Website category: university
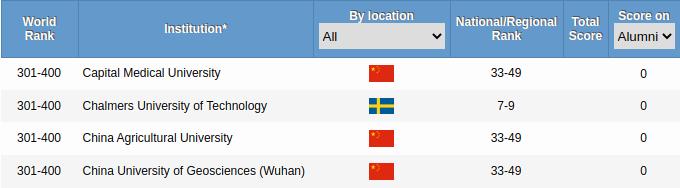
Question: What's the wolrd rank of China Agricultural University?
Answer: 301-400

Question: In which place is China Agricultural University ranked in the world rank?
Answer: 301-400

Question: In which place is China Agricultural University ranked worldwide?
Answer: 301-400

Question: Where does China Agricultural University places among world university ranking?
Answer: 301-400

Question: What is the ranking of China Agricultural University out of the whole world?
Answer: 301-400

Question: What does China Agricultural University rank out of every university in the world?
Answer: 301-400

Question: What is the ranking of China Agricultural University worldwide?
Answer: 301-400

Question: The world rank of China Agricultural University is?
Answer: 301-400

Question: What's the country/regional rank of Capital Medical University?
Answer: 33-49

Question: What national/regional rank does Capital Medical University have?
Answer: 33-49

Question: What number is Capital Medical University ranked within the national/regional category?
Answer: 33-49

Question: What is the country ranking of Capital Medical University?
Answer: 33-49

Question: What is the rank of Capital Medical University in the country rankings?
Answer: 33-49

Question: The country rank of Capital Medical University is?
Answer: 33-49

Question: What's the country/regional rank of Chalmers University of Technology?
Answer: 7-9

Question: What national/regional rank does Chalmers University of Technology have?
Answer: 7-9

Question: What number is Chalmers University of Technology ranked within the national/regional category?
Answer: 7-9

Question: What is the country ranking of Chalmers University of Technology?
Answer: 7-9

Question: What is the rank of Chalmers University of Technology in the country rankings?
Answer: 7-9

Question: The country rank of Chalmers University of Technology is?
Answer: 7-9

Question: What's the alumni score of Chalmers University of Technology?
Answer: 0

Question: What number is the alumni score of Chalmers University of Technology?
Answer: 0

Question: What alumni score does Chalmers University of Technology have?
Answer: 0

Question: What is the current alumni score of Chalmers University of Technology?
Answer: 0

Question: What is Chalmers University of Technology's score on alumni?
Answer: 0

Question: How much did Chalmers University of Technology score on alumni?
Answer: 0

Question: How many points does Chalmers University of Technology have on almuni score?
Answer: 0

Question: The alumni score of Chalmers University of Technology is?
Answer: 0